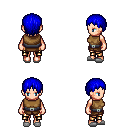
a pixel art fantasy rpg character, female body template, human, light skin, leather chest armor, gold greaves, blue plain hairstyle, white slippers, four views (front, back, left, right), 2x2 character sprite sheet, small pixel art, hard edges, no anti-aliasing